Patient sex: M
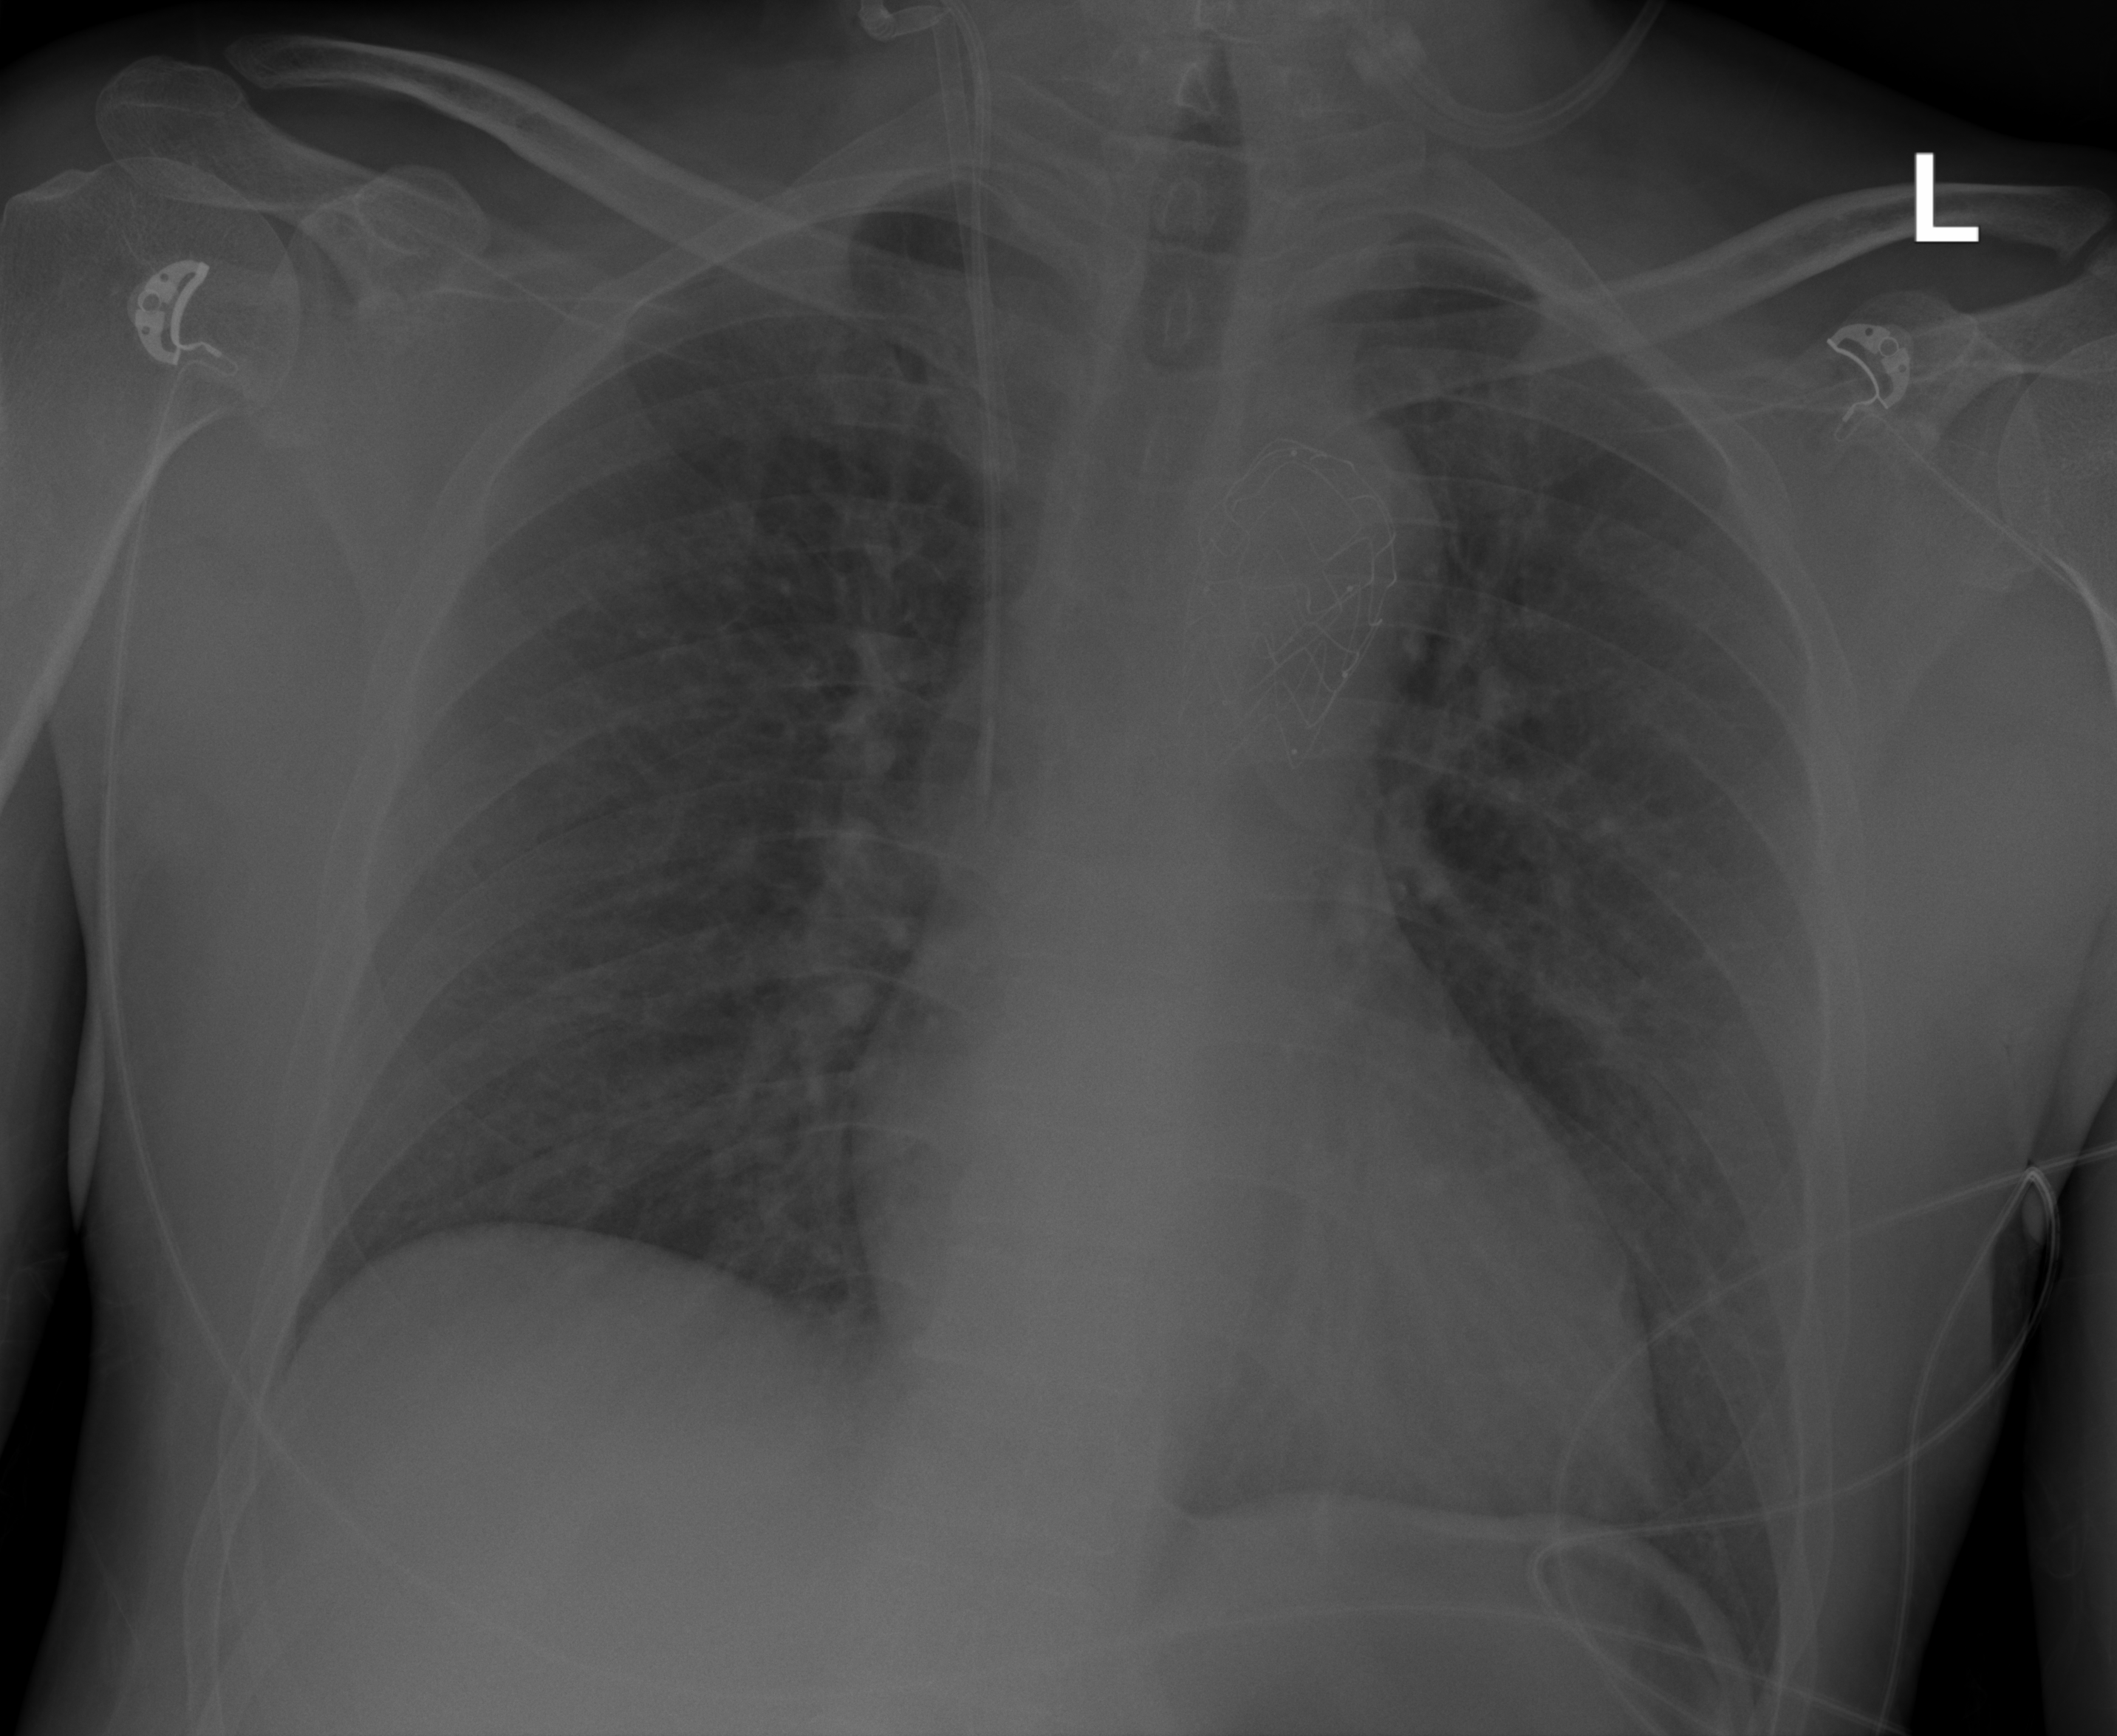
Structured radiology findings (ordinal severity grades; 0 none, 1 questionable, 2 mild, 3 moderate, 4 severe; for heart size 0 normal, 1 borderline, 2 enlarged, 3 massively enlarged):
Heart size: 0
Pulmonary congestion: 2
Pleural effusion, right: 0
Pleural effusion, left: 0
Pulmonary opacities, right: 0
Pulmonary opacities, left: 0
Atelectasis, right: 0
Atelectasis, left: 0